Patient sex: M
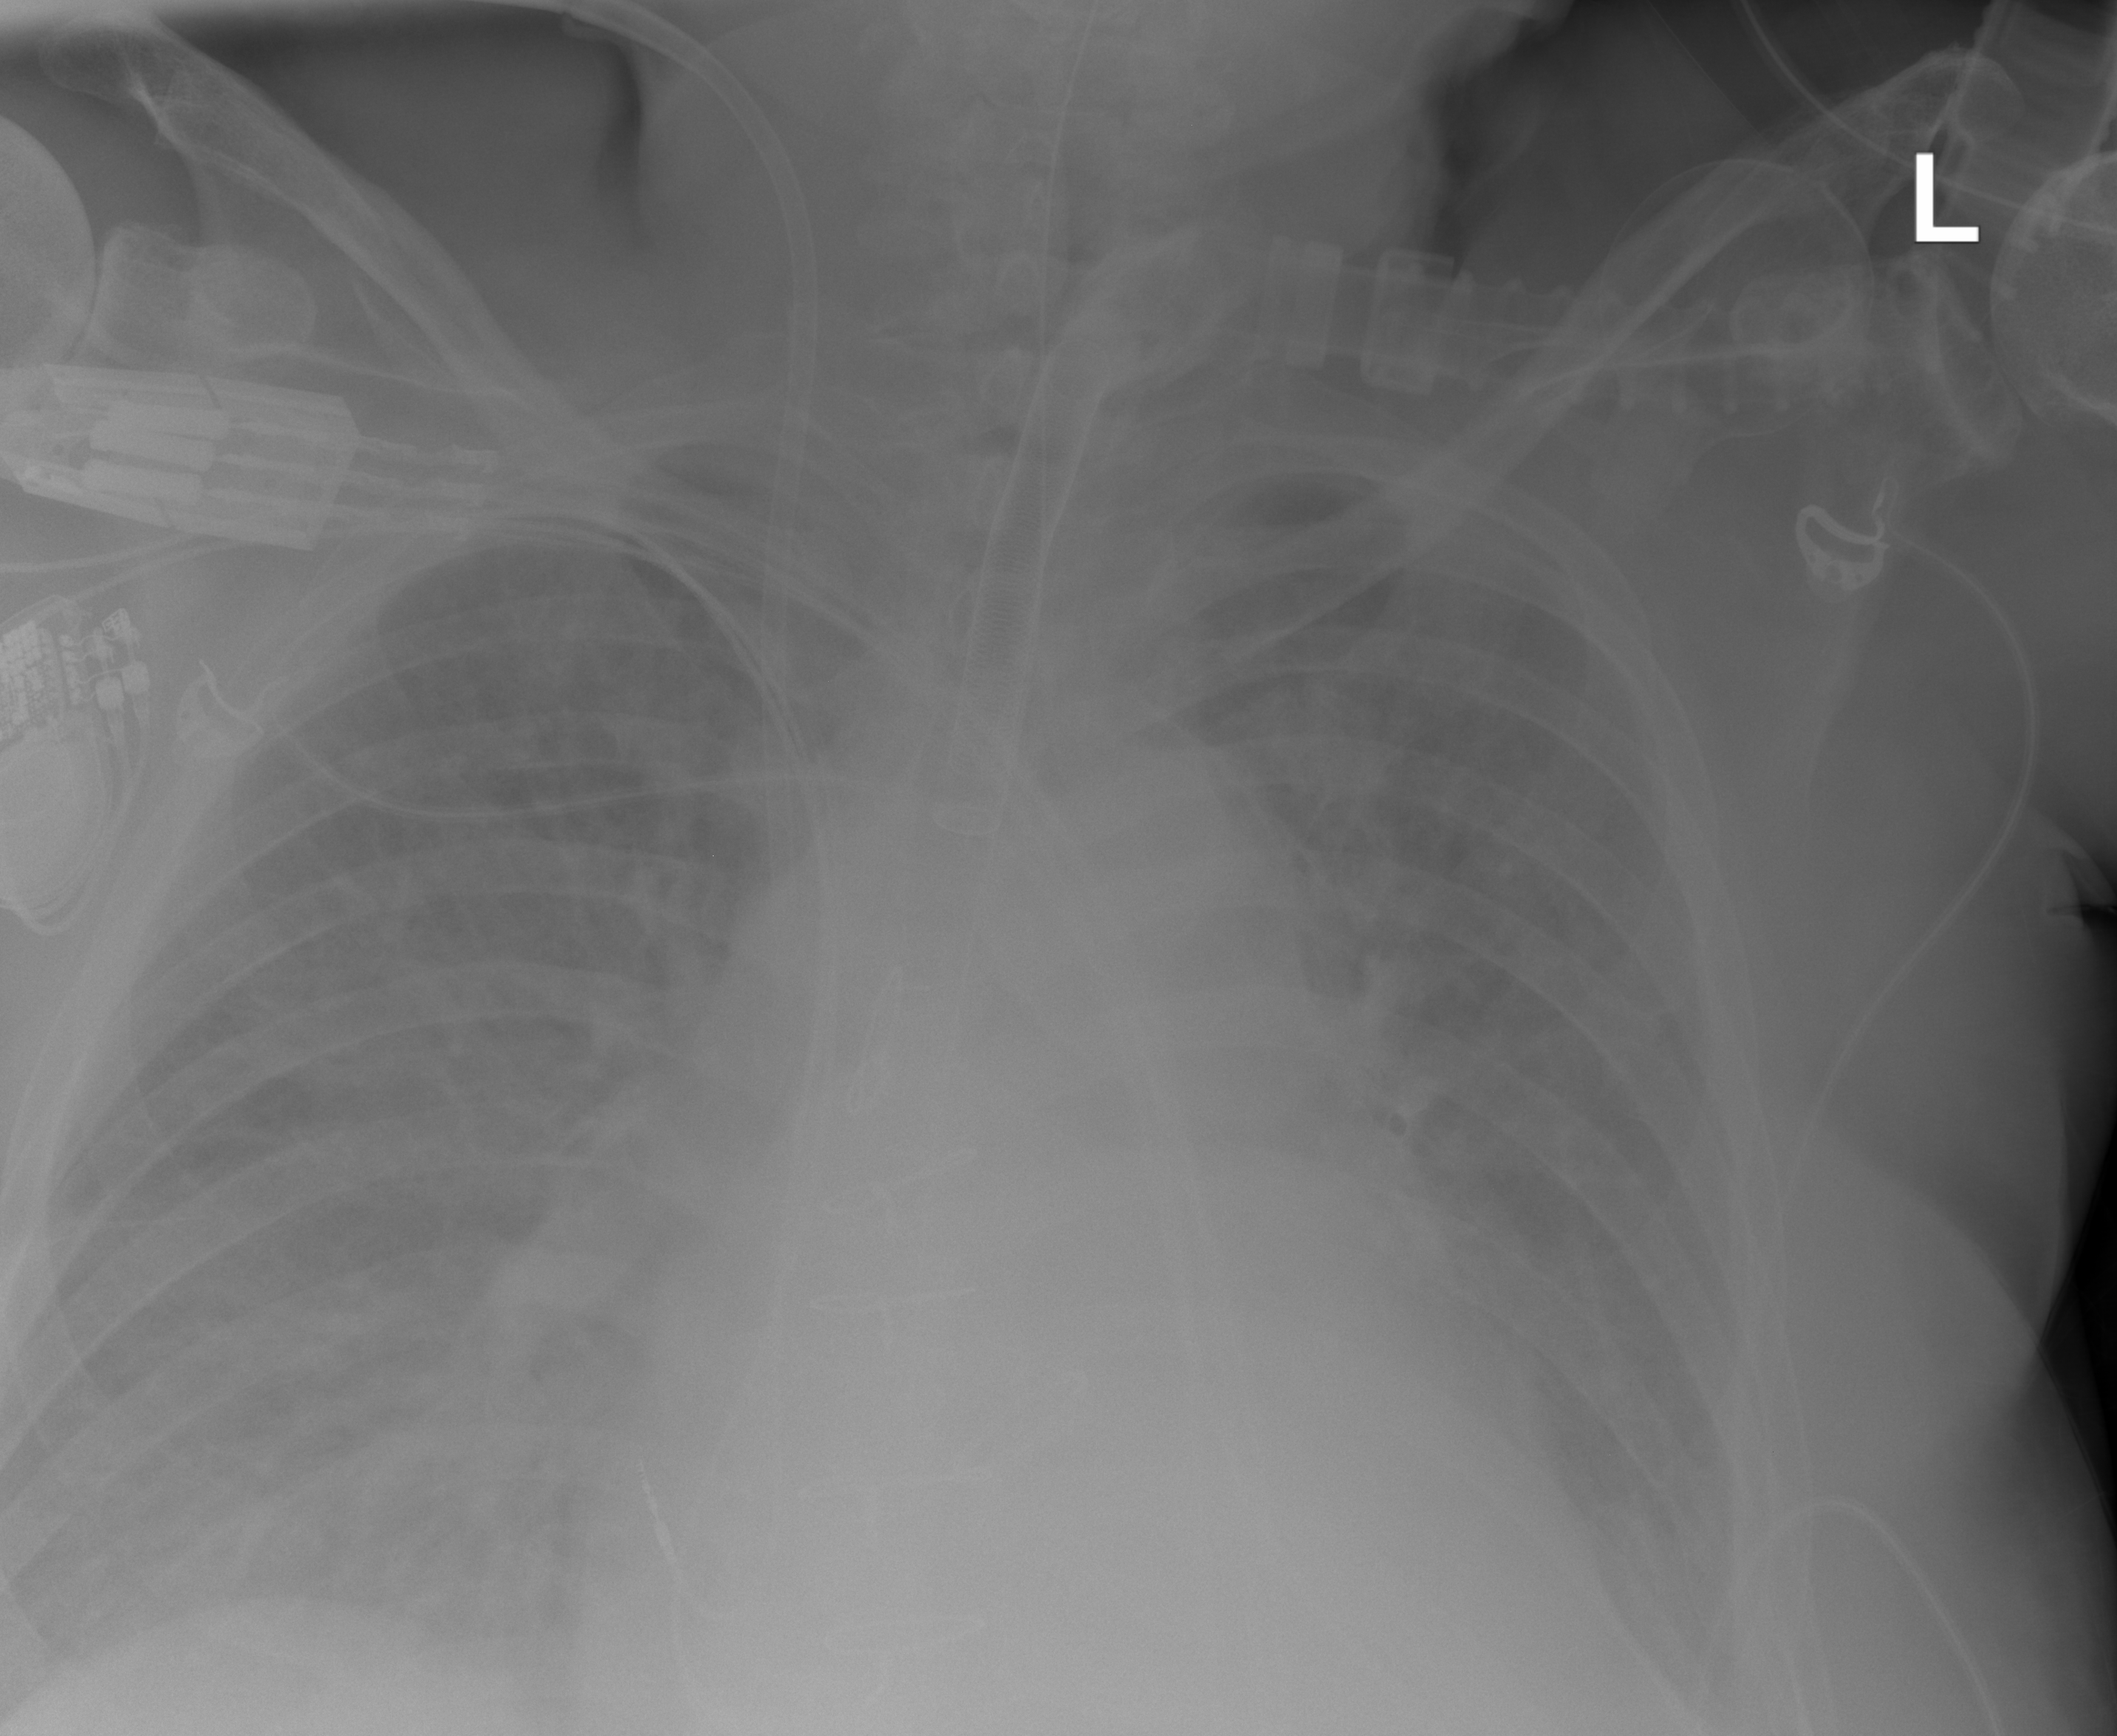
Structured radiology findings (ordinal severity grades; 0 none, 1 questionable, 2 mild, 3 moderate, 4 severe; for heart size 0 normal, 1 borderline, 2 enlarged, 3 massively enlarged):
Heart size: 2
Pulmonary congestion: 2
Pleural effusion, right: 2
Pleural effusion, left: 2
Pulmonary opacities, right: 1
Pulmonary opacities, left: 0
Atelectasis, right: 2
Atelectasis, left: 1